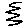
Label: zigzag